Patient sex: M
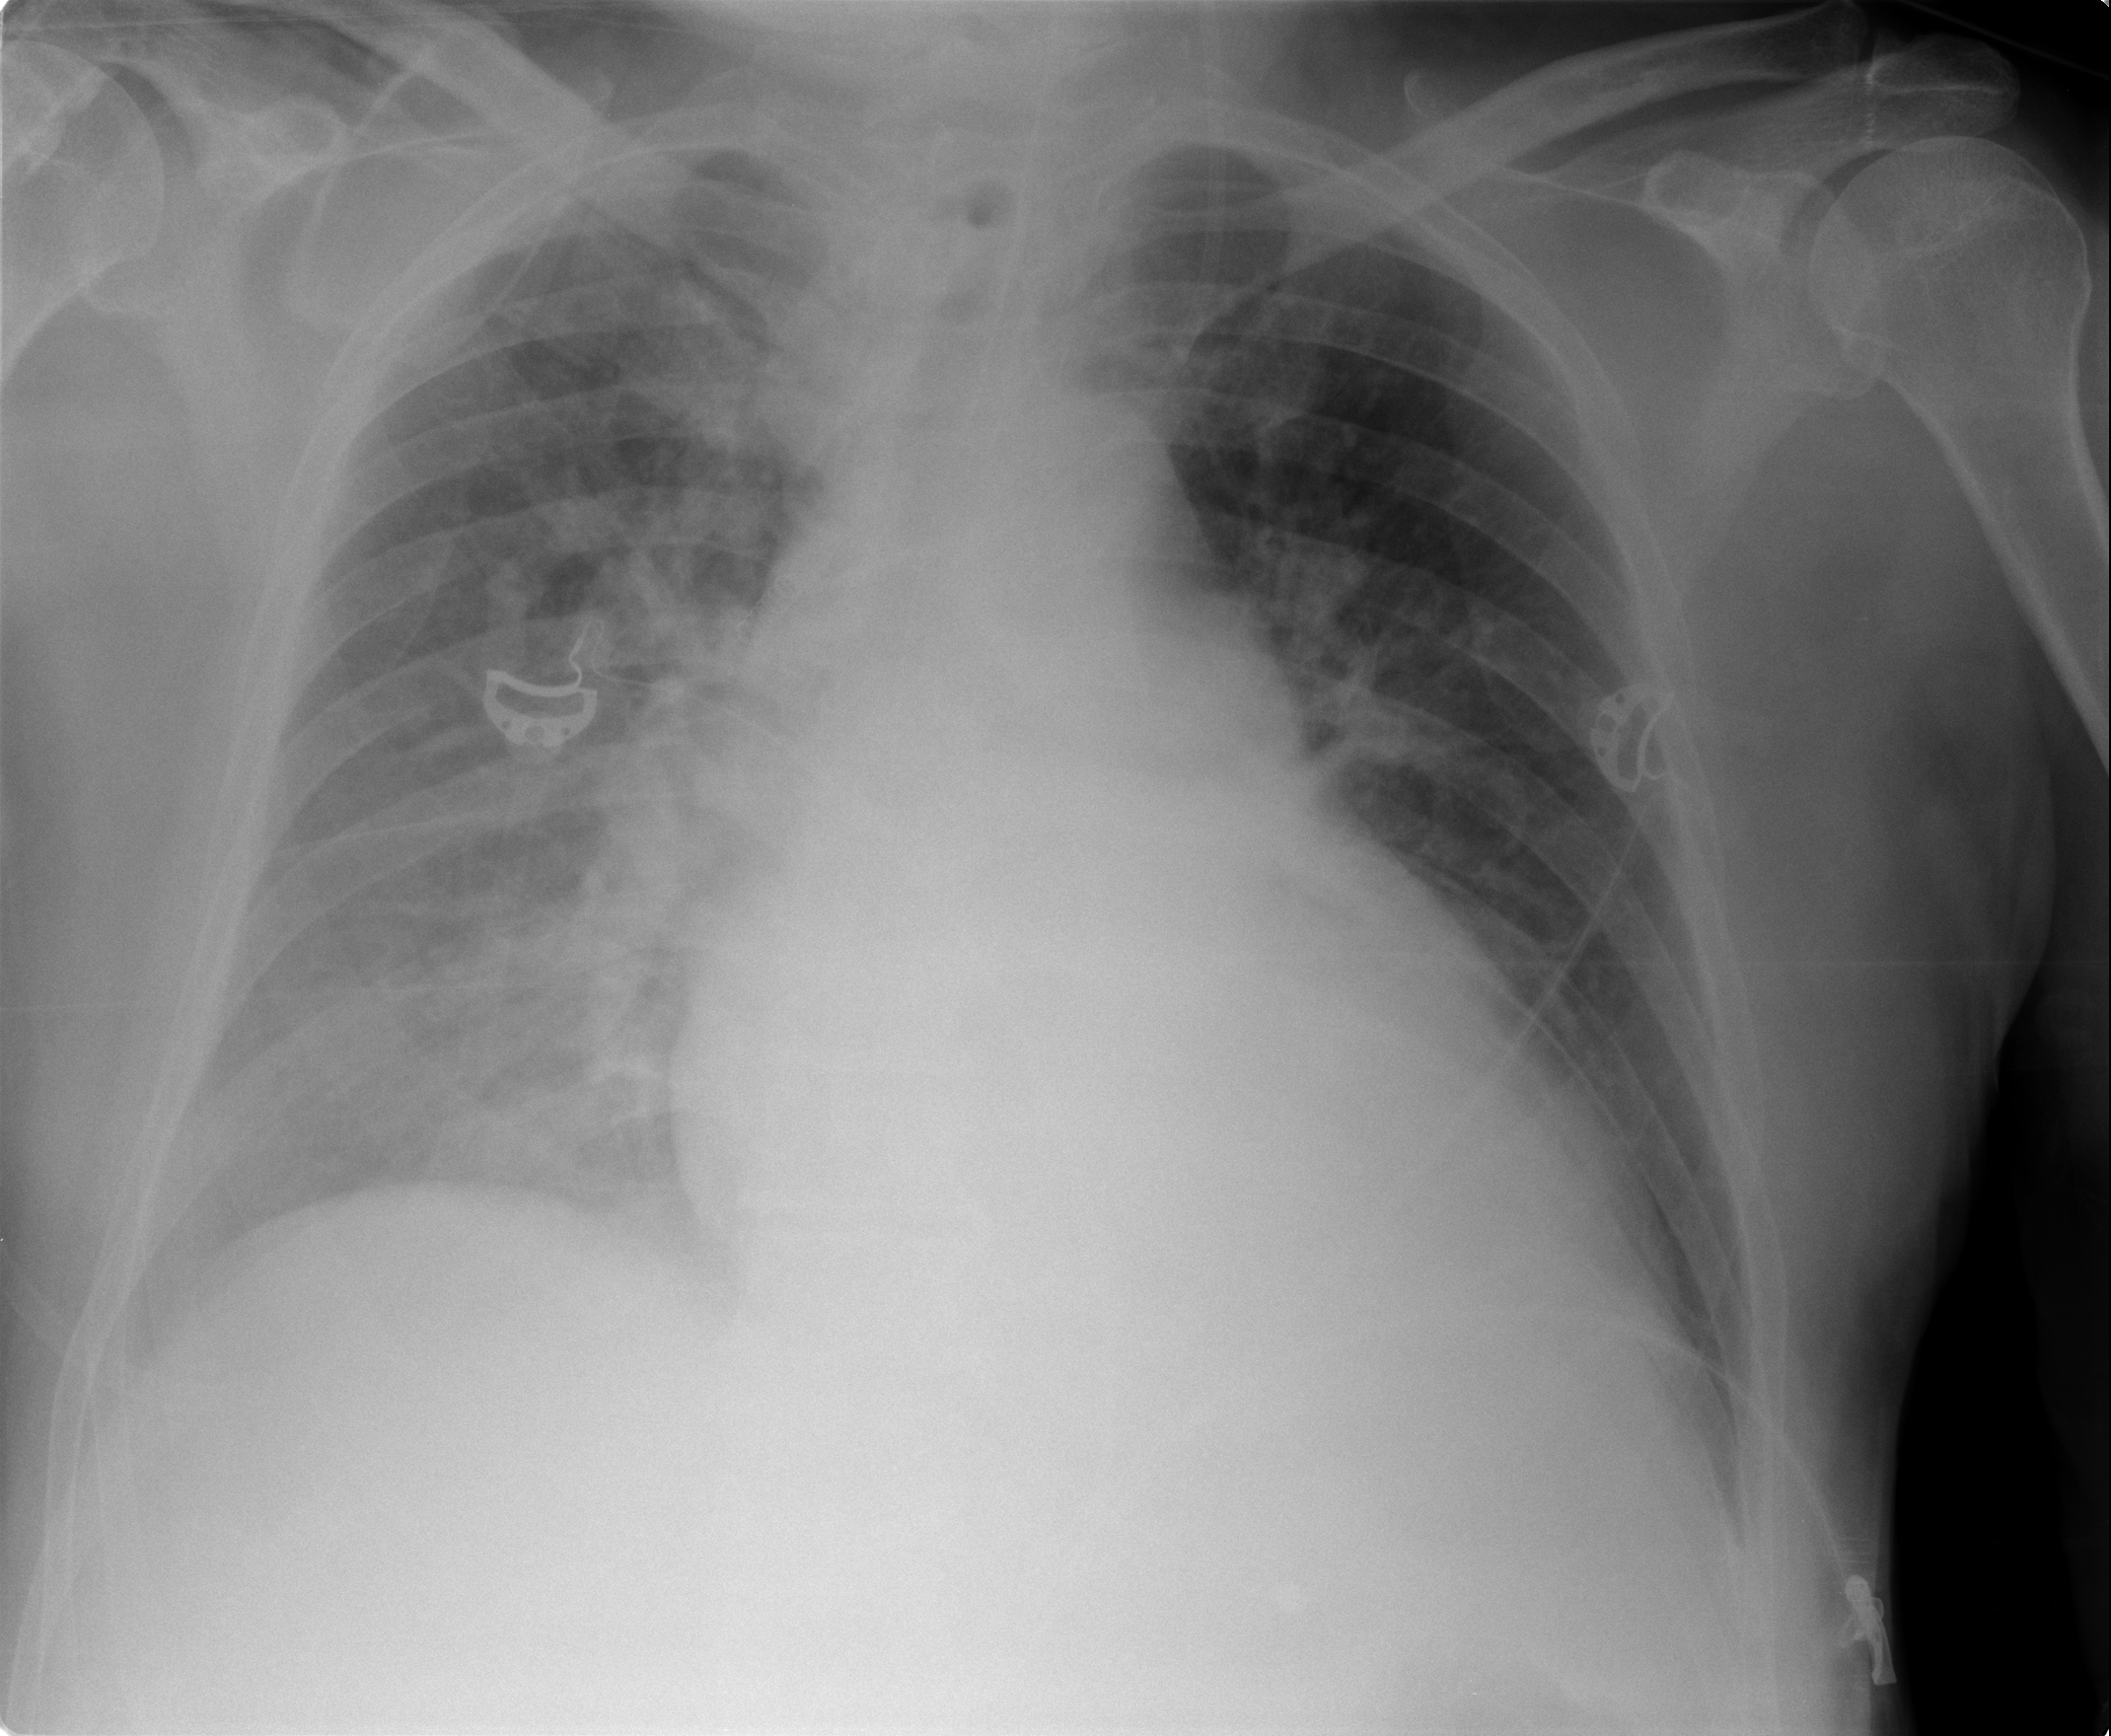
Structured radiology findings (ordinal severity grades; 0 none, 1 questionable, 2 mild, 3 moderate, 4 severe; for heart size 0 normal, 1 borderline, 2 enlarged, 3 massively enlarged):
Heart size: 2
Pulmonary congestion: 2
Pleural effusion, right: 2
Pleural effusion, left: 1
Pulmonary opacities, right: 1
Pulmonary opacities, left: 0
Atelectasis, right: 2
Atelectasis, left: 2